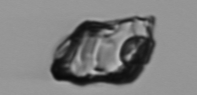
Label: Delphineis